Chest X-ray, AP view. Patient: 32 years old, sex M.
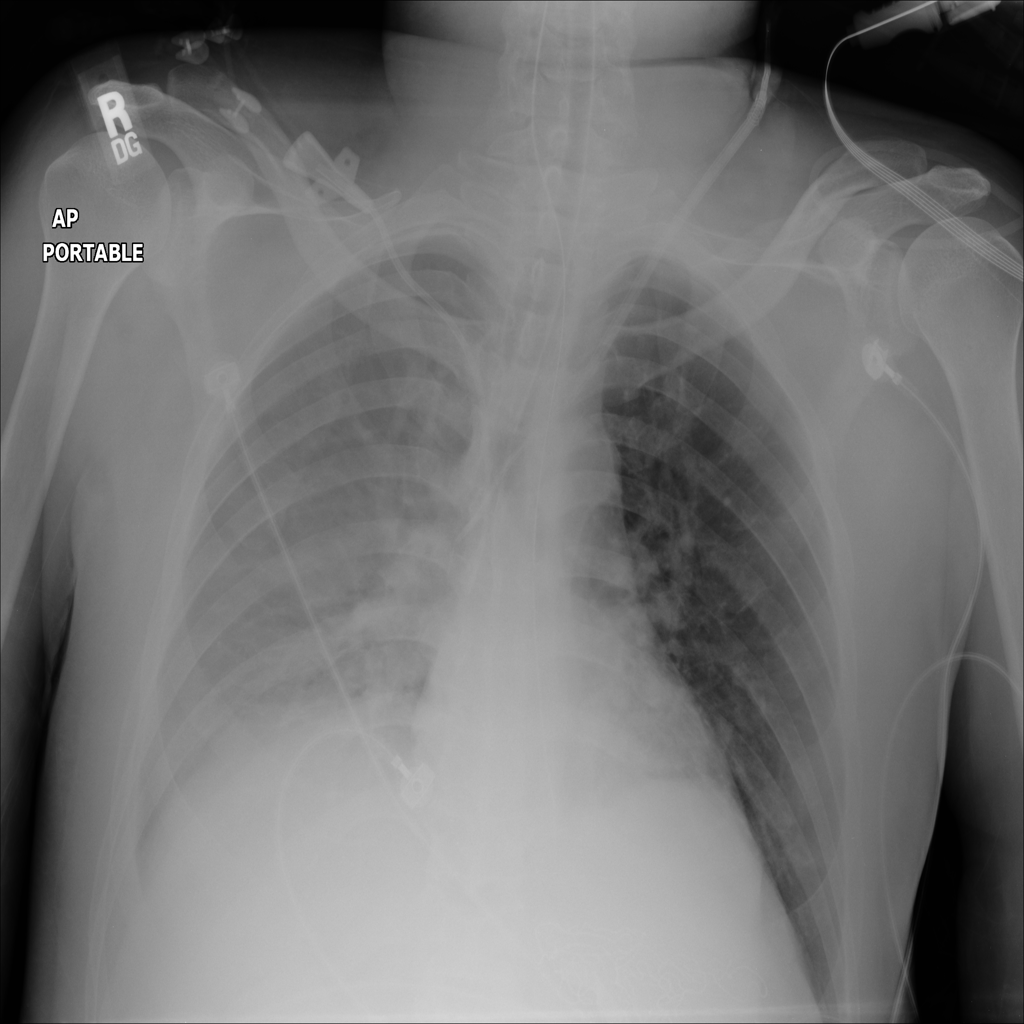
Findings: No Finding